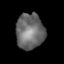
Tissue: lung
Cell type: Others
Senescence score: 0.2421
Nuclear area (px): 983
Mean DAPI intensity: 107.078